Field crop: tomato
Growth stage: 2
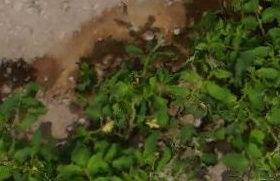
Species: tomato